Field crop: maize
Growth stage: 1
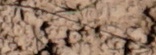
Species: lolium